A time-domain waveform of one vibration snapshot from a rolling-element bearing is shown. Based on the visible evidence, which condition applies: normal, inner_race, outer_race, ball?
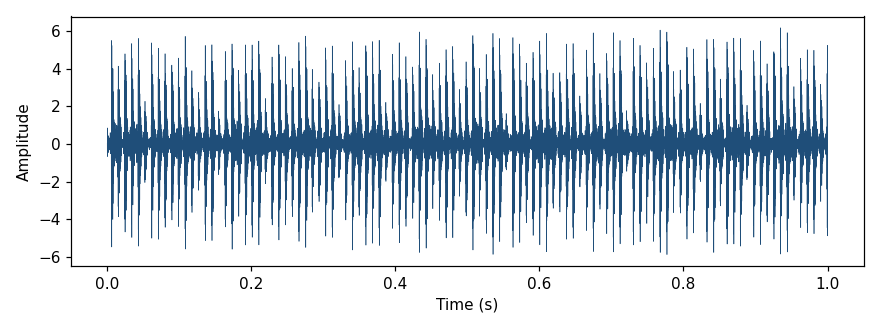
Answer: outer_race